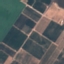
Land use / land cover: PermanentCrop